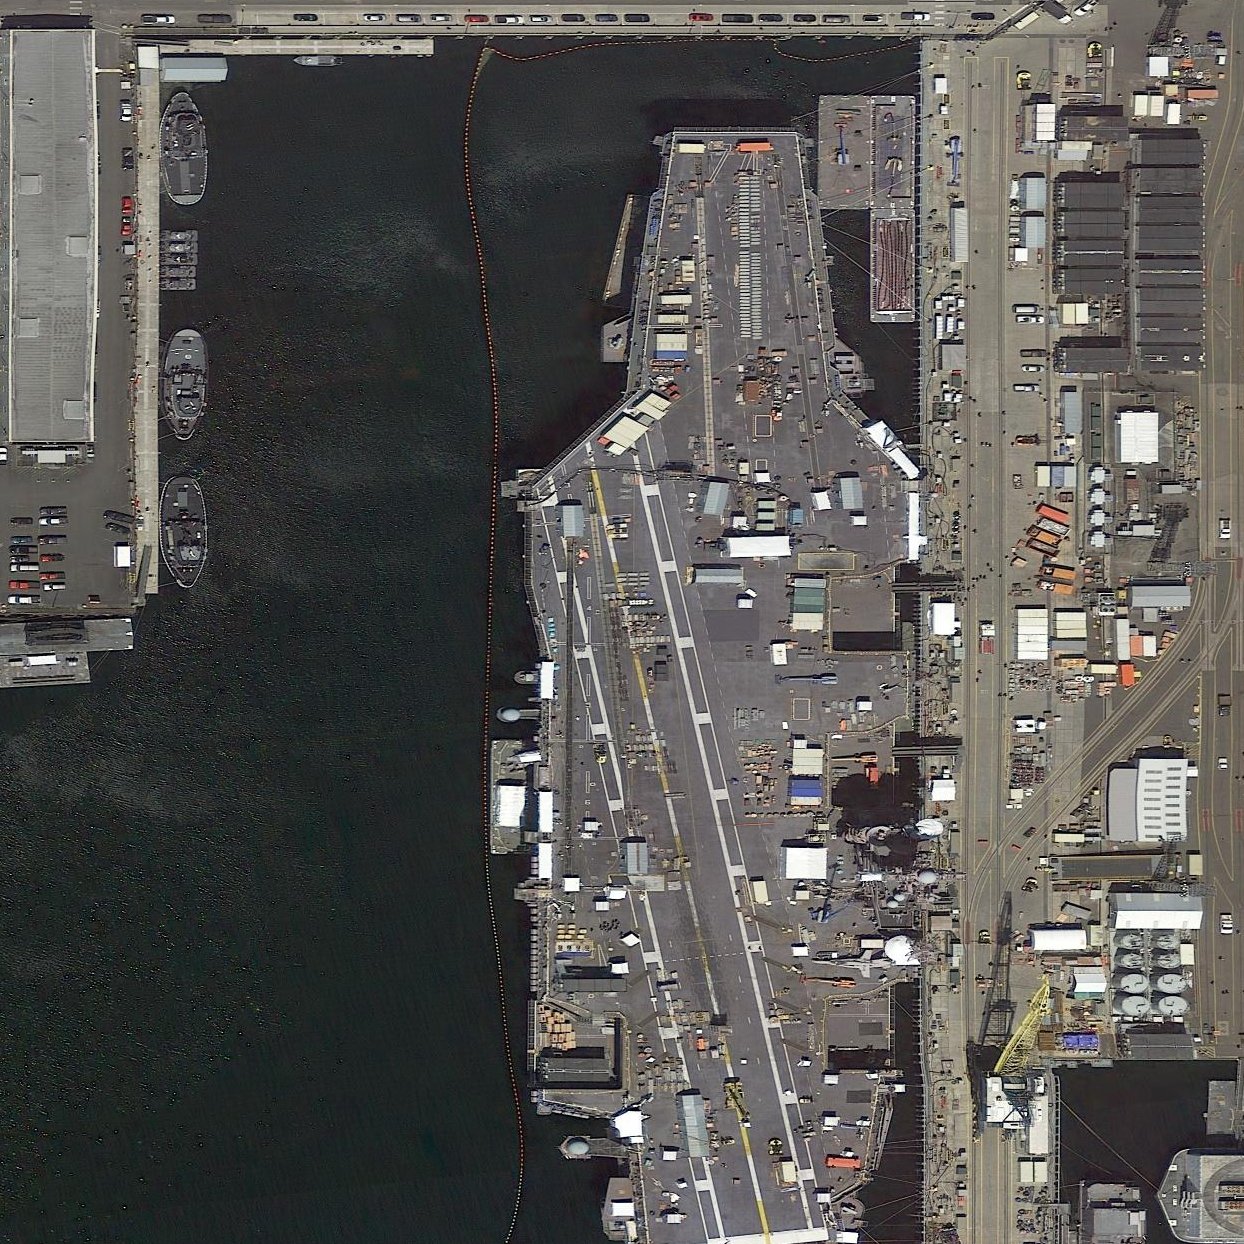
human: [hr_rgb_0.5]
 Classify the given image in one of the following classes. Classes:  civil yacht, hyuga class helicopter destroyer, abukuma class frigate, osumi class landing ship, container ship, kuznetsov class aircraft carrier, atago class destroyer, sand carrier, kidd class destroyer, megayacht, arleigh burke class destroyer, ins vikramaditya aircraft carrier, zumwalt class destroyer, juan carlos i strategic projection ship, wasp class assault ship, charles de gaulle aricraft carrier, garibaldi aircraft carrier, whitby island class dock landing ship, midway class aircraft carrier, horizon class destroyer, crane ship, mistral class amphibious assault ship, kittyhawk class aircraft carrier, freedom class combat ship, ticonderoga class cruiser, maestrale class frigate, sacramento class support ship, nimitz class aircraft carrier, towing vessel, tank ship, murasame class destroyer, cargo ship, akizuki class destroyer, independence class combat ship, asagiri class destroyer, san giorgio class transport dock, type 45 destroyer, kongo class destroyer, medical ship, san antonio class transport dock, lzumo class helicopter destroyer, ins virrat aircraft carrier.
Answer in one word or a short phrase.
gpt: Nimitz class aircraft carrier